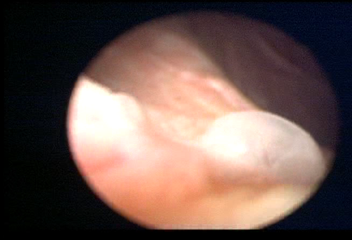
Modality: WLC
Class: Normal mucosa
Bladder cancer association: No